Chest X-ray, PA view. Patient: 54 years old, sex M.
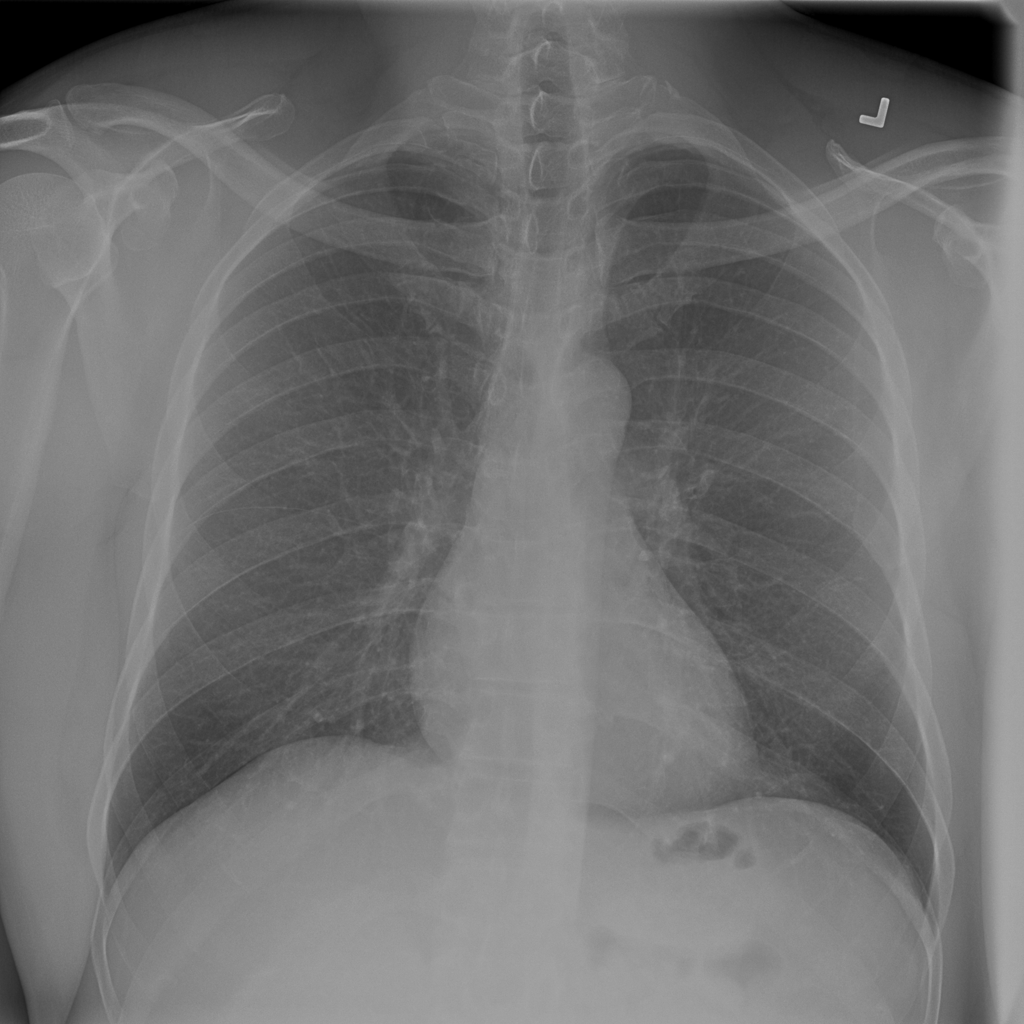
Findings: No Finding